Question: I'm just trying out Tmux so that I can avoid ssh'ing into the same host over and over again. I like the panes and windows that tmux offers, but here are my sticking points:
1. I have to ssh into a separate server (server1), authenticate with Duo, and then ssh from that server to my final destination (server2). It's a pain to authenticate with Duo, so I'd rather be able to do it once and then multiplex from server1.
2. My setup has 2 monitors and I would rather have 2 separate Terminal.app windows. If I make one long window, it gets cut off between the monitors.
3. I can't find a way to move a tmux window into a new Terminal.app window. I could manually open another Terminal window, ssh into server1, start tmux, and attach/new-session -t into a group, but that defeats point #1.
Is there a way to do what I want? Here are some things that are close:
- <URL>-
Here's a graphical ideal:

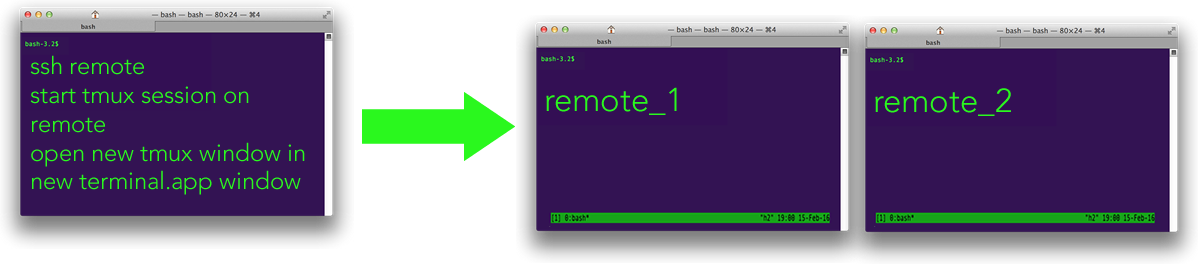
Answer: Try iTerm with tmux integration since you're on OS X - it might give you what you're after.
> When you run "tmux -CC", a new tmux session is created. An iTerm2
window opens and it acts like a normal iTerm2 window. The difference
is that when iTerm2 quits or the ssh session is lost, tmux keeps
running. You can return to the host you were ssh'ed into and run "tmux
-CC attach" and the iTerm2 windows will reopen in the same state they were in before.